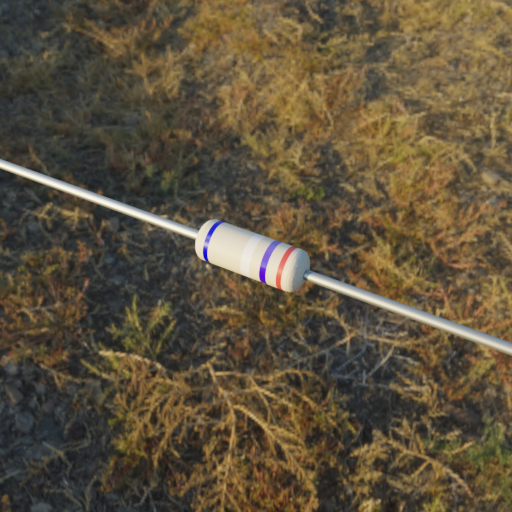
Resistor colour bands (in order): blue, white, blue, red